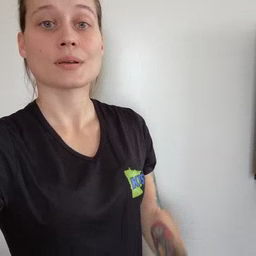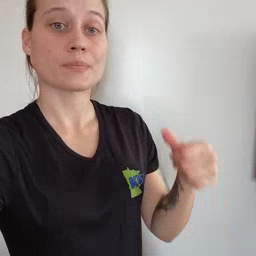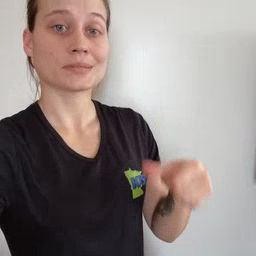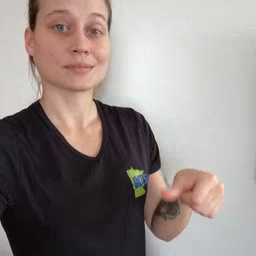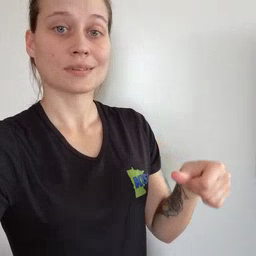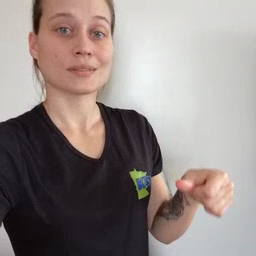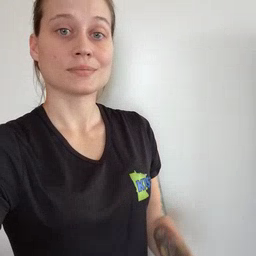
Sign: puzzle